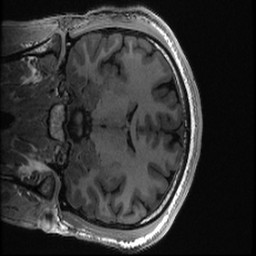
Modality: T1w
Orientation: coronal
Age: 19
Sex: male